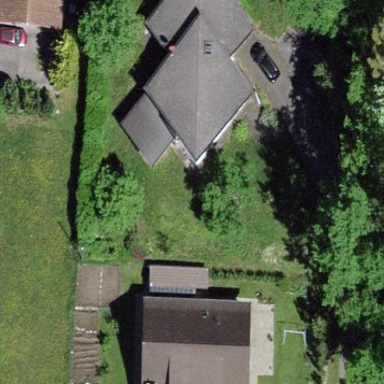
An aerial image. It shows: Detached building.